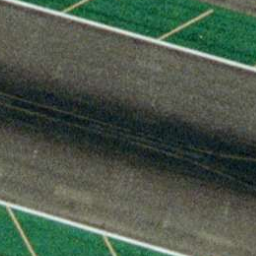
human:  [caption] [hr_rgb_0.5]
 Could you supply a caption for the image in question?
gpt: There are some mark lines on the straight runway .

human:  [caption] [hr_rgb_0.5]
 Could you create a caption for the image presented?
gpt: It is a straight runway with some mark lines on it .

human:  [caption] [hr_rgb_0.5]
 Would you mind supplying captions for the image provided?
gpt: A straight runway with some mark lines on it .

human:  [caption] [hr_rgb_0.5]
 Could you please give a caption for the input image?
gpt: It is a straight runway with some white mark lines on it .

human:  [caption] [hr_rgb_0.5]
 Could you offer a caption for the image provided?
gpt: A straight runway with some white mark lines on it .